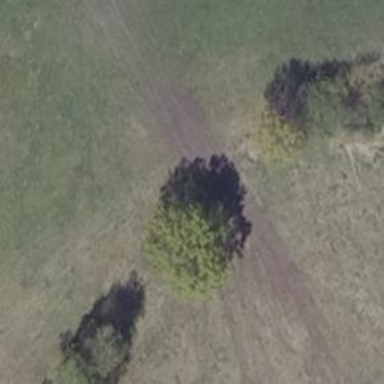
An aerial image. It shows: Row of deciduous broadleaved trees.